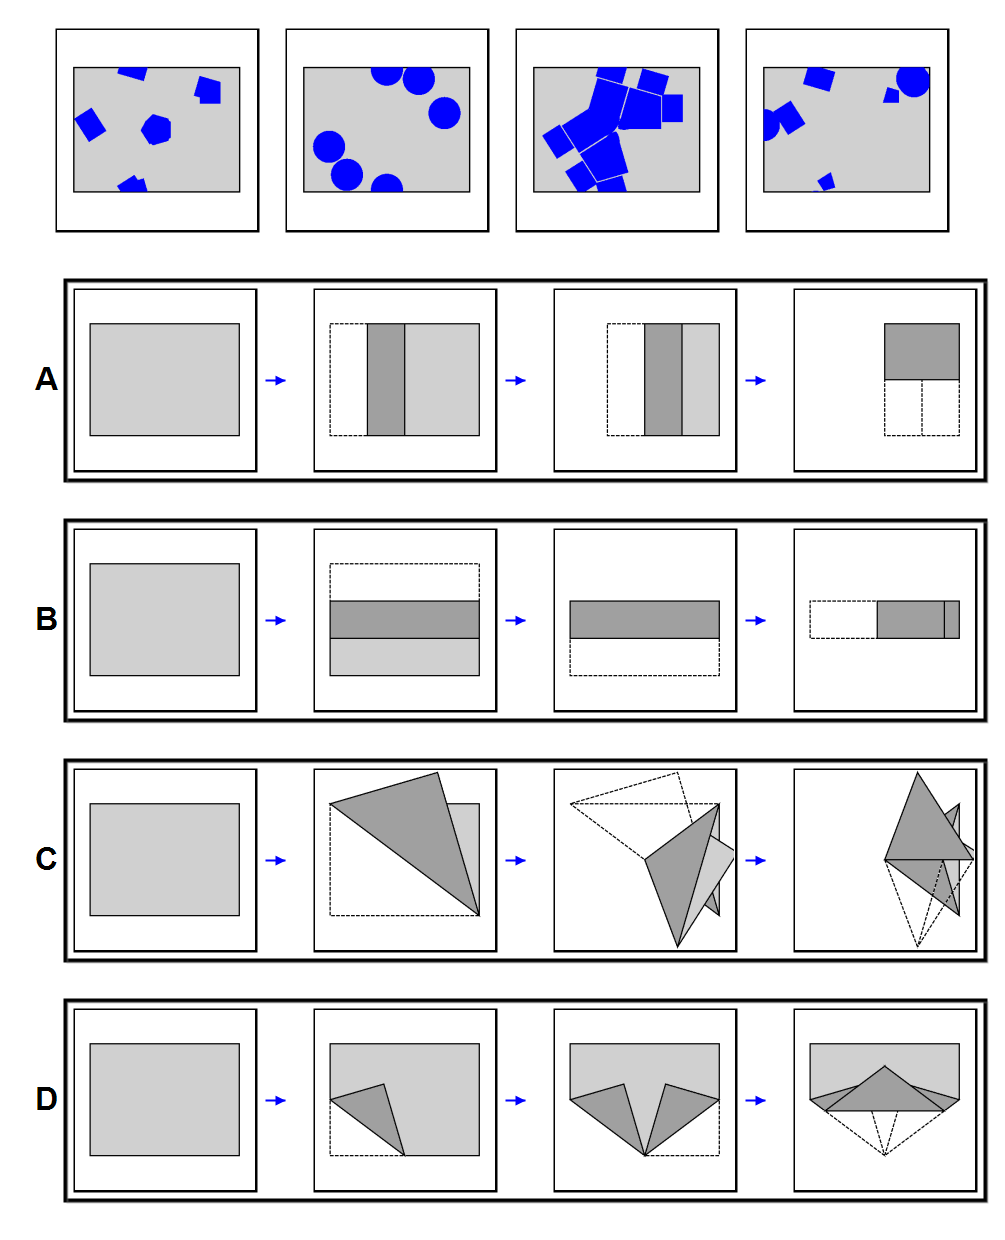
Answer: C